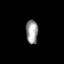
Tissue: skin
Cell type: Myeloid cells
Senescence score: 0.6777
Nuclear area (px): 291
Mean DAPI intensity: 150.134